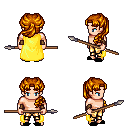
a pixel art fantasy rpg character, male body template, human, light skin, yellow cape, gold greaves, dark blonde princess hairstyle, leather bracers, black slippers, spear, four views (front, back, left, right), 2x2 character sprite sheet, small pixel art, hard edges, no anti-aliasing